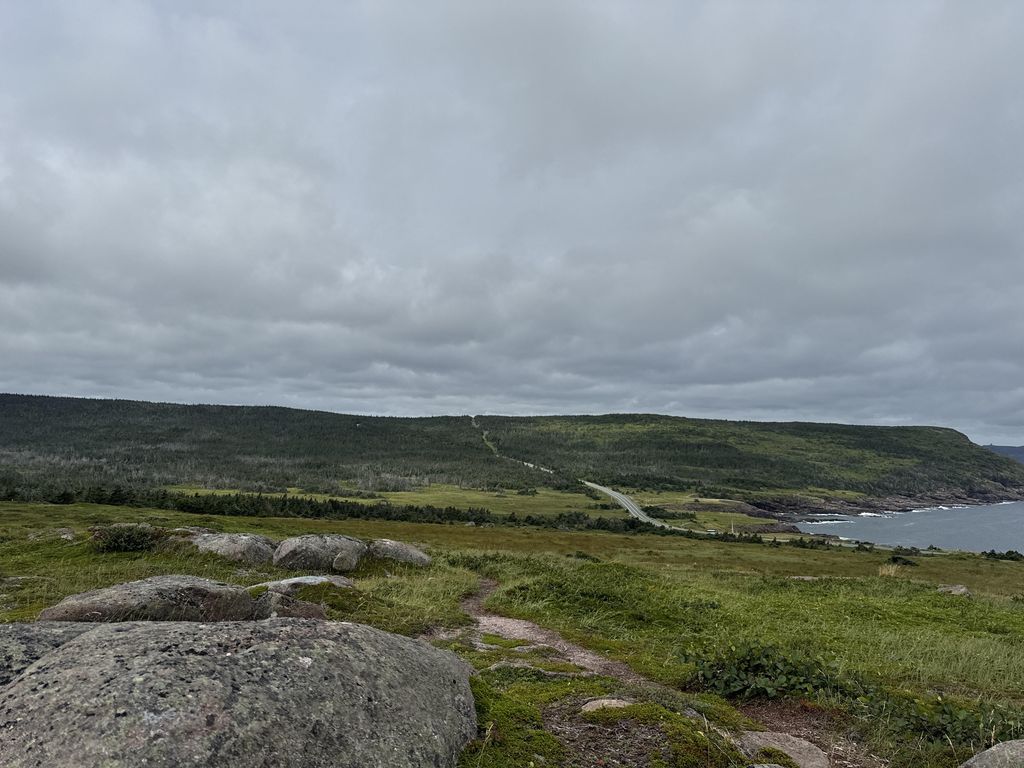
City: st_johns